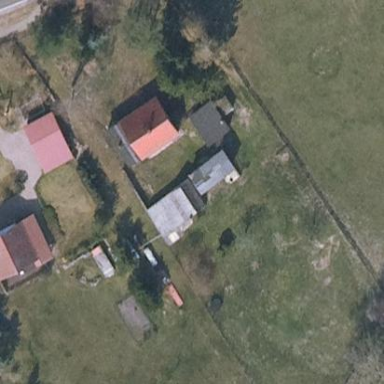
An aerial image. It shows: Shed.